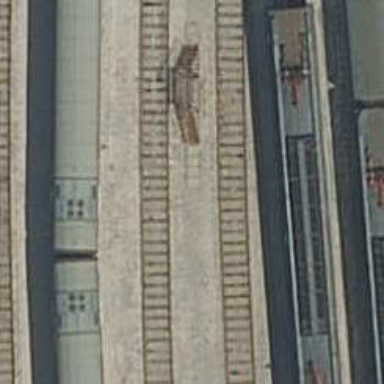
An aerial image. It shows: Rail yard with electrified contact lines for railway operations.